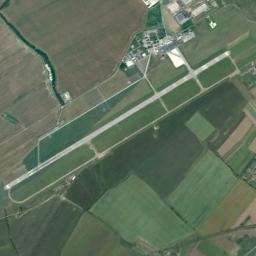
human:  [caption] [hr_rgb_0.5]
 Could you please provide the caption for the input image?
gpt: There is an airport in the middle of the field .

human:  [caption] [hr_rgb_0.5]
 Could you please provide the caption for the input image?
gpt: An airport with two parallel runways and an open area on the farmland with different plants and a village beside .

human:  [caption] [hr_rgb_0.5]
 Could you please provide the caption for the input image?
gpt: An airport with a runway and many buildings is surrounded by a green farmland .

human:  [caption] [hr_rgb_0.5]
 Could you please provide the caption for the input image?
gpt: The airport is divided into two triangular areas by several runways .

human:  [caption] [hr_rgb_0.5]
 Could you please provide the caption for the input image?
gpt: The airport runway is flanked by grass .